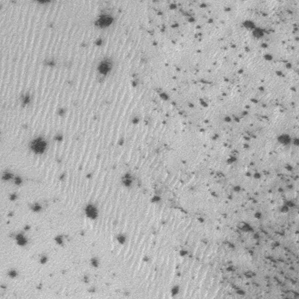
Label: frost